Field crop: maize
Growth stage: 1
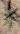
Species: atriplex